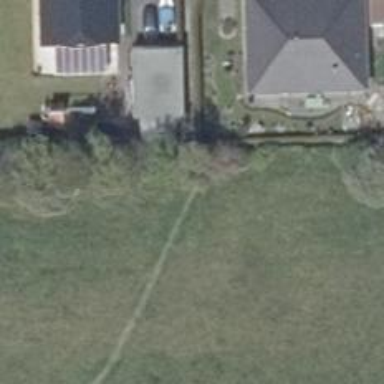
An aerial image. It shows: Path covered with grass.